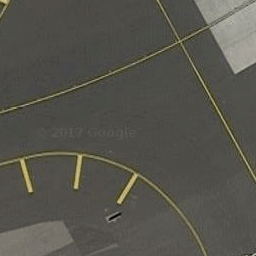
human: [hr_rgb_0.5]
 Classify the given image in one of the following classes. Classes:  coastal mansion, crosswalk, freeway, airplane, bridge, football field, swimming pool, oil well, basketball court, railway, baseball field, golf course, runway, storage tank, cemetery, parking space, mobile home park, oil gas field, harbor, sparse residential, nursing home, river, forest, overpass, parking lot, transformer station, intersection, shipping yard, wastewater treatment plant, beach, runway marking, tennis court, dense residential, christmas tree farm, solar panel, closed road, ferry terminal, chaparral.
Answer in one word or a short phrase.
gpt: runway marking